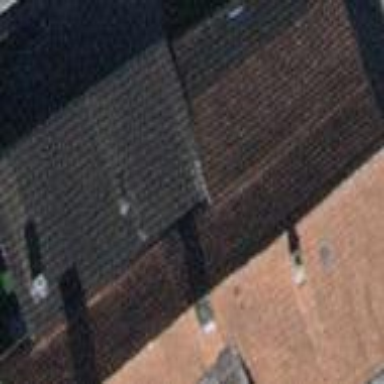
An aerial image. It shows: Building with tile roof.